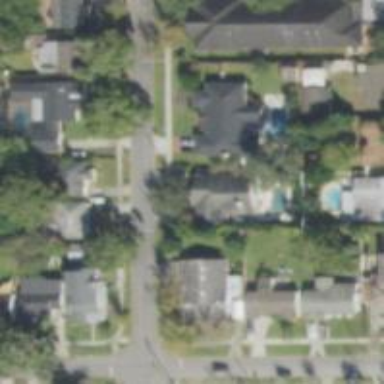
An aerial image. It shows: Left sidewalk along asphalt tertiary road.